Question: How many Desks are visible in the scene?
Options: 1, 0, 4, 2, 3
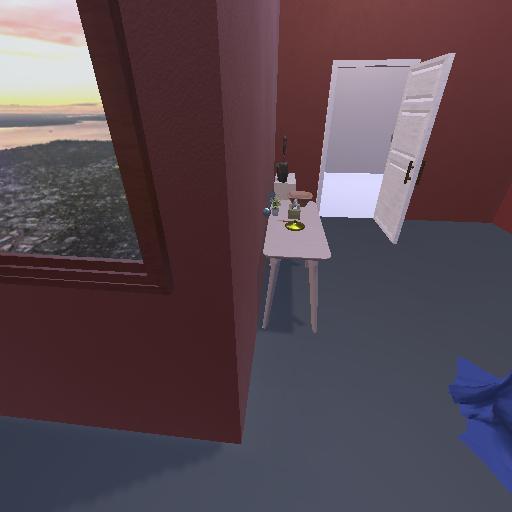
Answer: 1